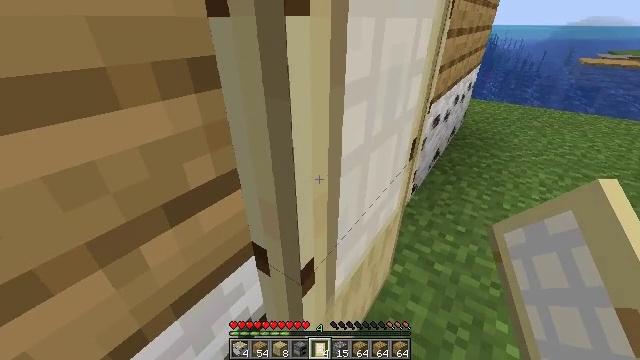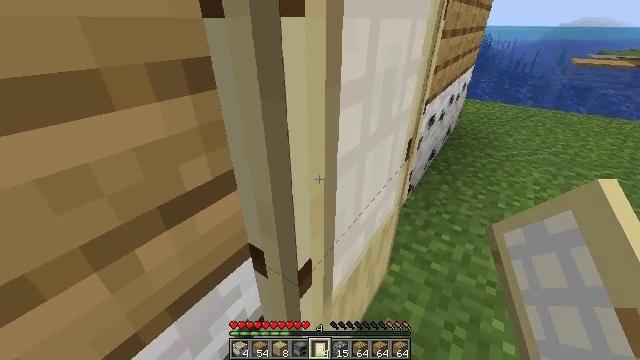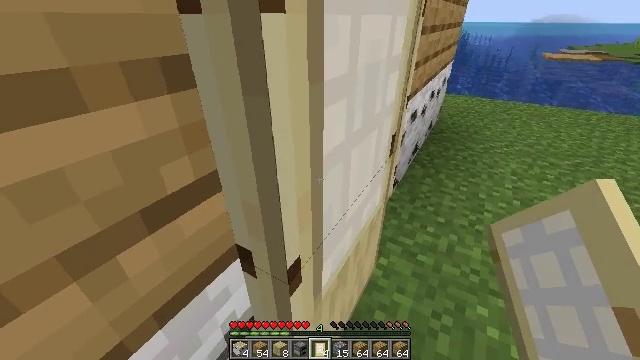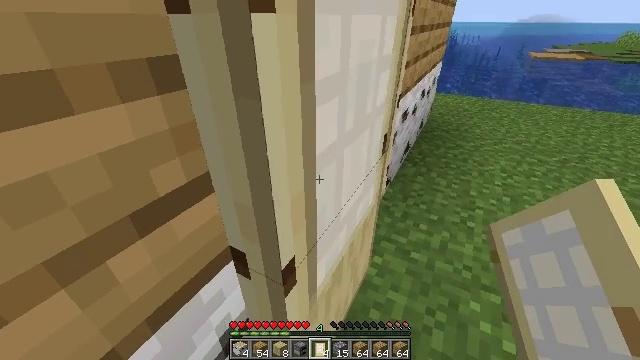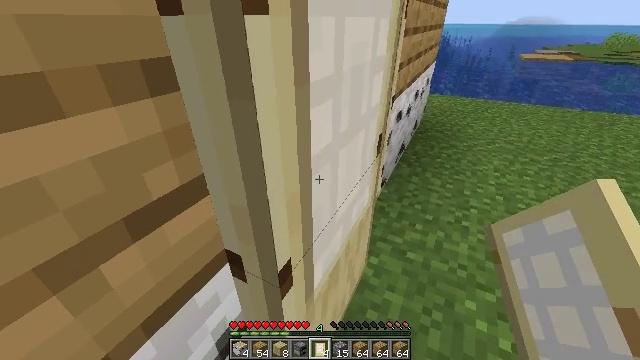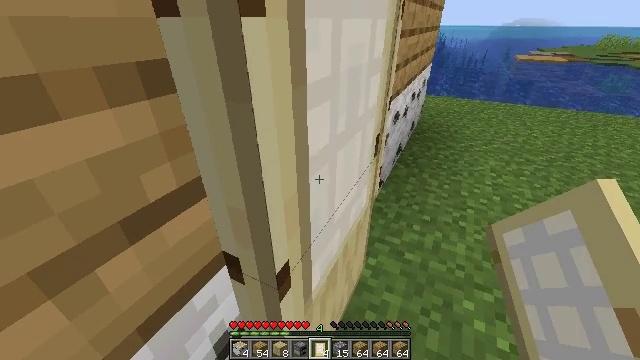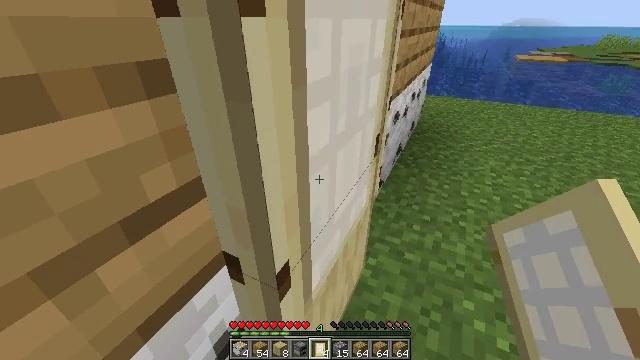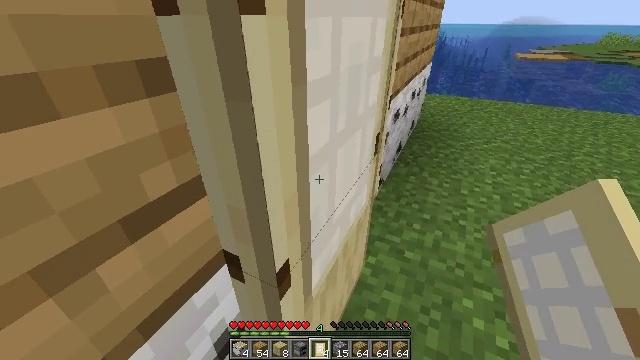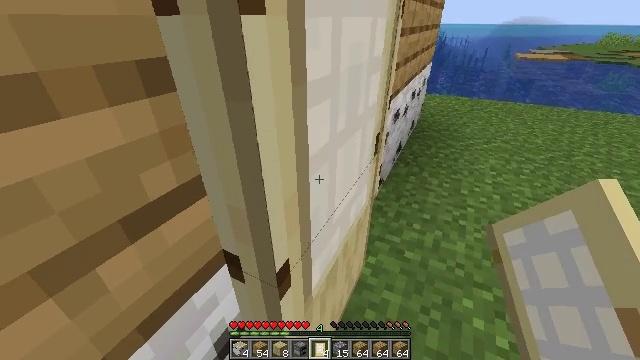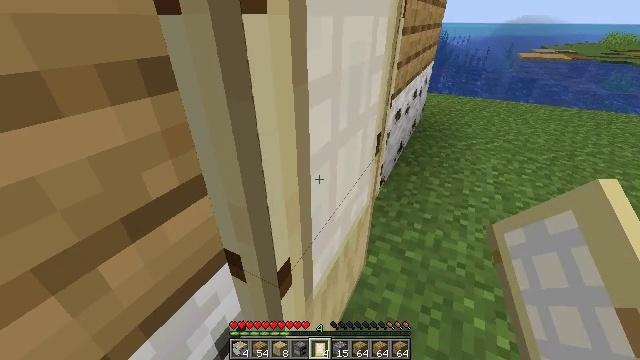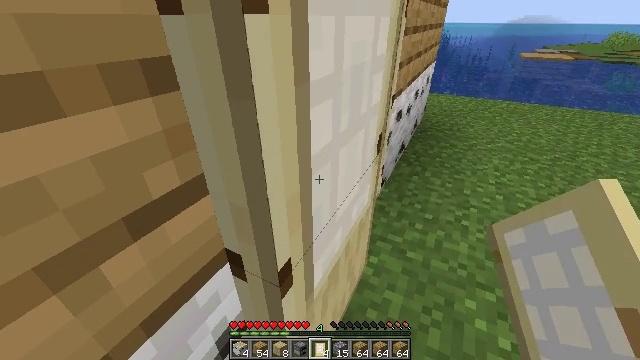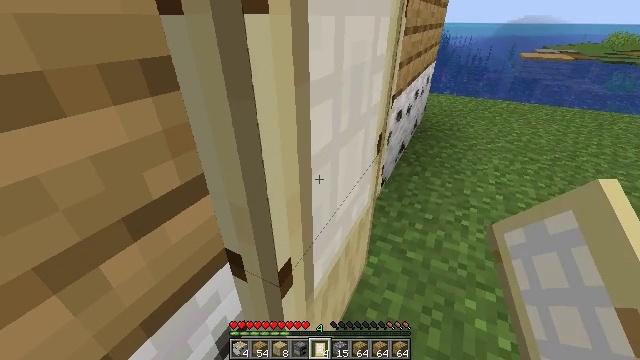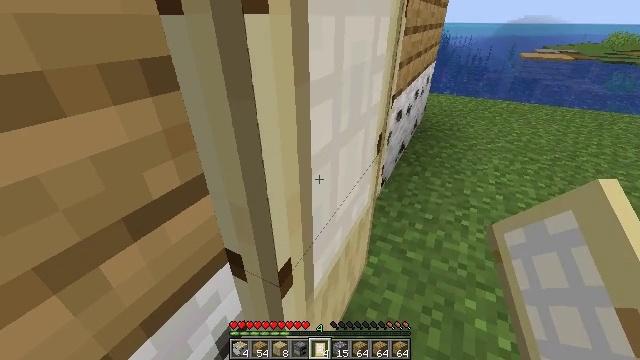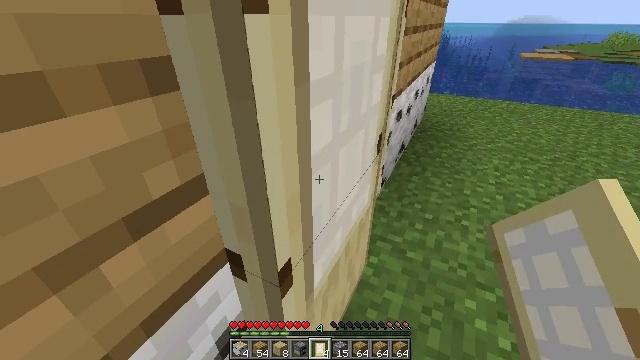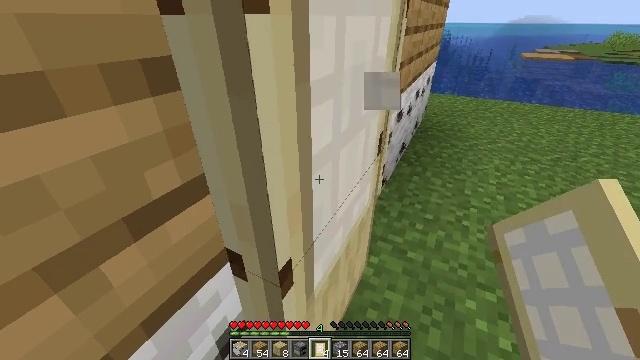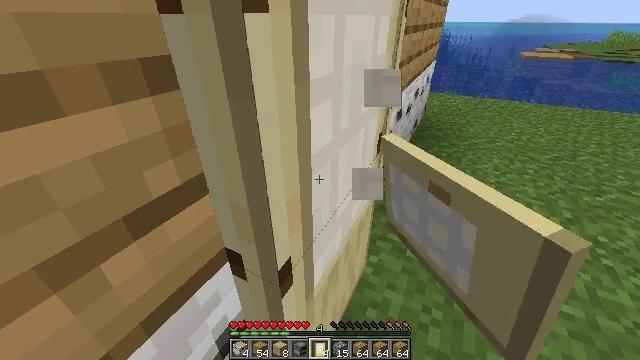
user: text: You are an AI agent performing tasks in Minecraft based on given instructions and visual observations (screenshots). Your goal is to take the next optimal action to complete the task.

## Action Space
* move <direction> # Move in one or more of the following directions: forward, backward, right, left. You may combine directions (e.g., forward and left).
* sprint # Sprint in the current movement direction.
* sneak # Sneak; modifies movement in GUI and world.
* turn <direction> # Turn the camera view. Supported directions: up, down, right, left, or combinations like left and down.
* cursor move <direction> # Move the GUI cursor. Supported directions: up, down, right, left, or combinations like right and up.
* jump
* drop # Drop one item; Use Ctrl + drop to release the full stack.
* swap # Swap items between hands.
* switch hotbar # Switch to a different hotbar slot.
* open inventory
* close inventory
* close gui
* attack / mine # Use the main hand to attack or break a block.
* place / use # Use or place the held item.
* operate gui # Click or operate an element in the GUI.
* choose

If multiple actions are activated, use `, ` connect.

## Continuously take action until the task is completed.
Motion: motion action
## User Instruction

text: Mine birch door from the structure.
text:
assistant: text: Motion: no_op
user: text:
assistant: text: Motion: turn right
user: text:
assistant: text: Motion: turn right
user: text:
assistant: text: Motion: turn right
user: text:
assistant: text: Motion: no_op
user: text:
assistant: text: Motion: no_op
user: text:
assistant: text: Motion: no_op
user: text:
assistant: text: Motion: no_op
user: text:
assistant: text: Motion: no_op
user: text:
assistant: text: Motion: no_op
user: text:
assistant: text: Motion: no_op
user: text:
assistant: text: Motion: no_op
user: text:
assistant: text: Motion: no_op
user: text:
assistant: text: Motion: attack / mine
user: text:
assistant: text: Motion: attack / mine
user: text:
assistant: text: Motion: attack / mine
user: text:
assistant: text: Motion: attack / mine
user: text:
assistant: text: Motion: attack / mine
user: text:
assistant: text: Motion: attack / mine
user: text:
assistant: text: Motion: attack / mine
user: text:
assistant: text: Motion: attack / mine
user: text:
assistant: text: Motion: attack / mine
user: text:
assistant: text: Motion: attack / mine
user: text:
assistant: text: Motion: attack / mine
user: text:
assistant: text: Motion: attack / mine
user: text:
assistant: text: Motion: attack / mine
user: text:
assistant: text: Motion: attack / mine
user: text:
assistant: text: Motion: attack / mine
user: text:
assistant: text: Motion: attack / mine
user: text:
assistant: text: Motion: attack / mine